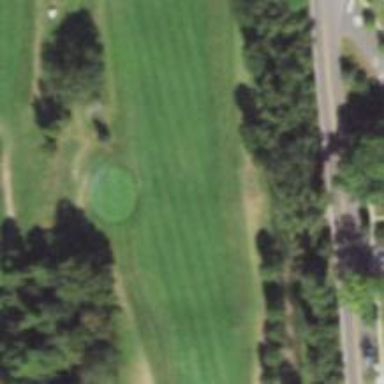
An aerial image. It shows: Golf hole.